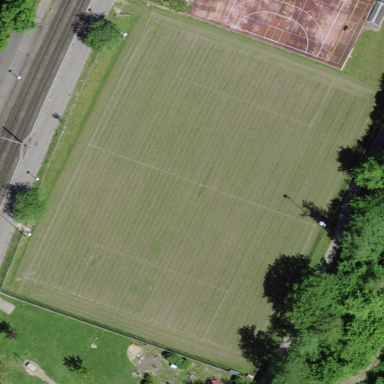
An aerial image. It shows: Grass pitch designated for multiple sports activities.